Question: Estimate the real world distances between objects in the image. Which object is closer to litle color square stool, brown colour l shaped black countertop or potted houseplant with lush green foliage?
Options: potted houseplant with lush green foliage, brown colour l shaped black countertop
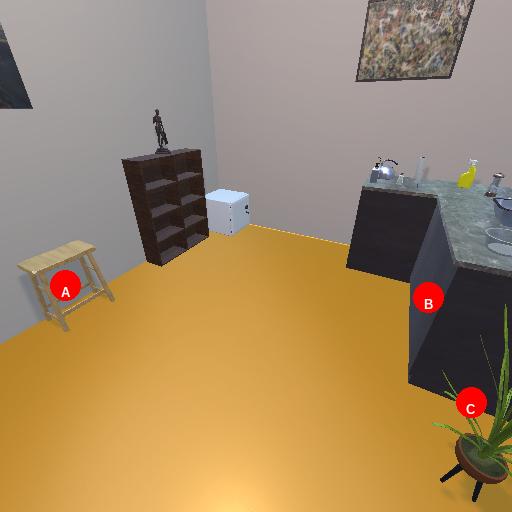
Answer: potted houseplant with lush green foliage